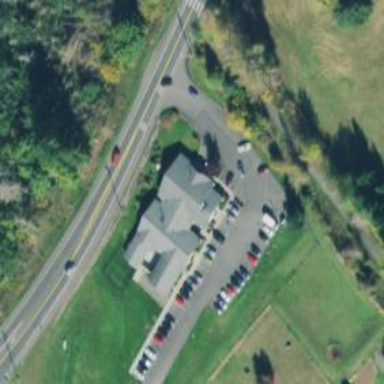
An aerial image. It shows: Veterinary facility.